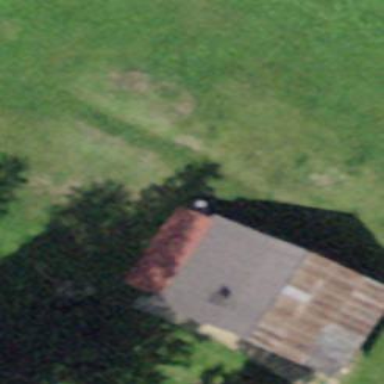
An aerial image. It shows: Barn.